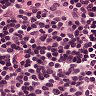
Metastatic tissue present: no